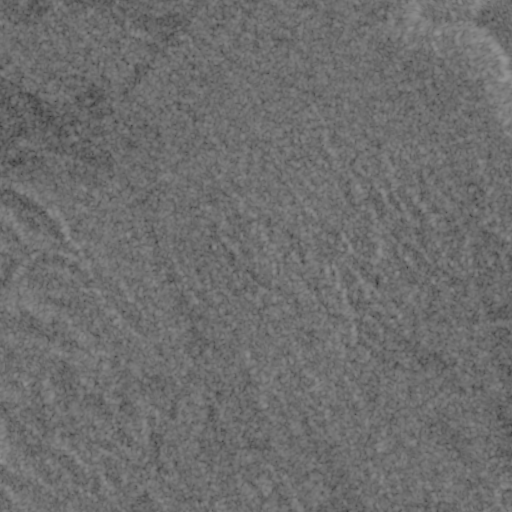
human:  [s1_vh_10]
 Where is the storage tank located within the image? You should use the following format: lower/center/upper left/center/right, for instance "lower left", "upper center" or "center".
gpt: The storage tank is located in the upper left of the image.
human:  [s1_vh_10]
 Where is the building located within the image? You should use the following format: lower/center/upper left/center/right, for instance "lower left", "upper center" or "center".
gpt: The building is located in the upper left of the image.
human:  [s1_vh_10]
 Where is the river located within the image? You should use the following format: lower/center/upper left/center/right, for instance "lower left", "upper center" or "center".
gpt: The river is located in the lower of the image.
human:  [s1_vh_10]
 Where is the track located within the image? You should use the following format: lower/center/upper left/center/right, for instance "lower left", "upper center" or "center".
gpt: There is no track in the image.

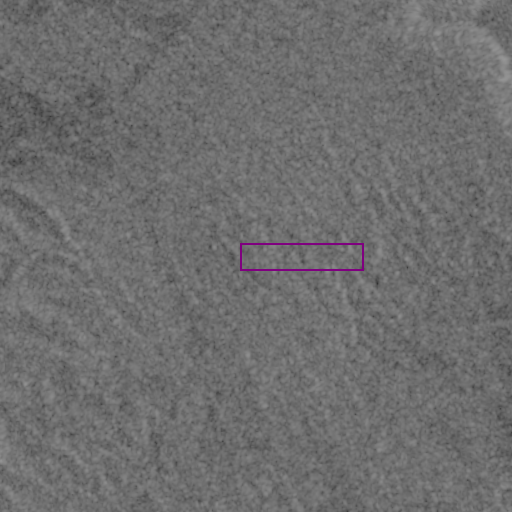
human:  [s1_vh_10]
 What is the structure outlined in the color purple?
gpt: There is no purple outline.
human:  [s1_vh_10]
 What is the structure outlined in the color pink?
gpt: There is no structure outlined in pink.